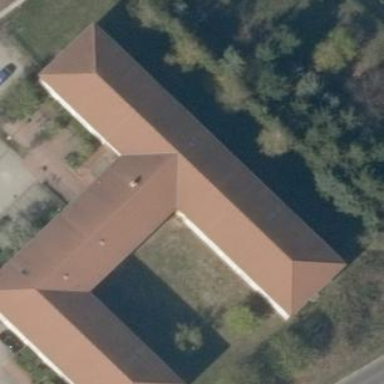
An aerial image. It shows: Government office building.